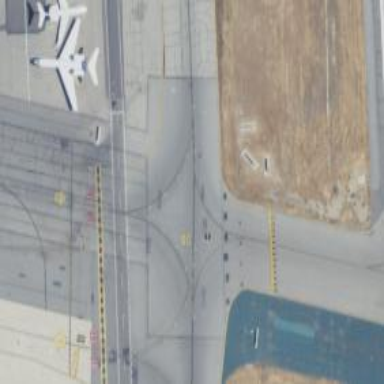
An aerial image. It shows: Image of taxiway at airport.